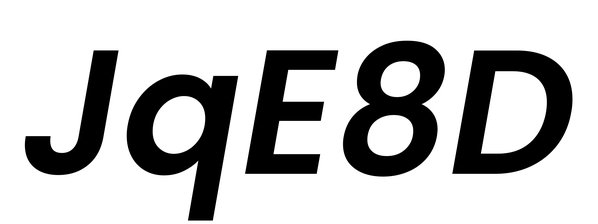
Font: Poppins-SemiBoldItalic